Field crop: maize
Growth stage: 2
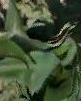
Species: maize